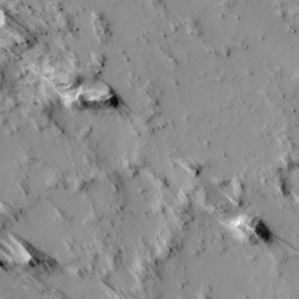
Label: non_frost